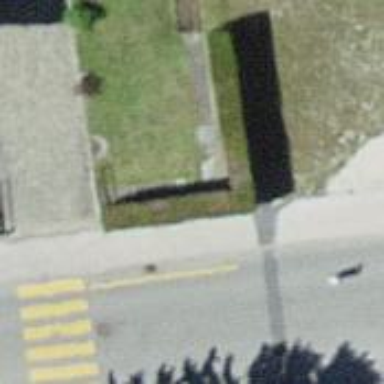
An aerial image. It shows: Hedge acting as barrier.